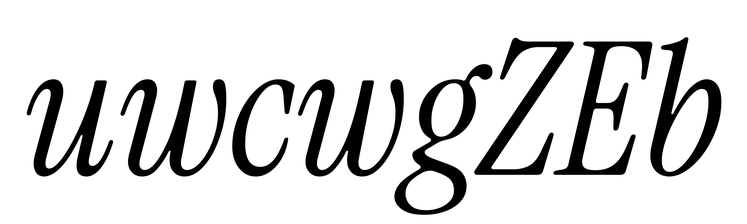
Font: InstrumentSerif-Italic